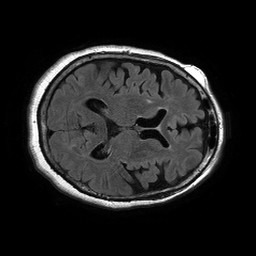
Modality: FLAIR
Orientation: axial
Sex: female
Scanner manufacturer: philips
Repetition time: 11 s
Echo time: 0.125 s